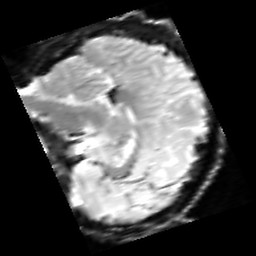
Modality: inplaneT2
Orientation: sagittal
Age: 22
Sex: female
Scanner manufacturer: siemens
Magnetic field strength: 3 T
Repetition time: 5 s
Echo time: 0.034 s